九年级 · 度量几何学
在 $\triangle A B C$ 中, $A B=3 \mathrm{~cm}, B C=4 \mathrm{~cm}, C A=5 \mathrm{~cm}$. 以点 $A$ 为圆心, 以 $3 \mathrm{~cm}$ 长为半径画圆, 点 $B$ 与 $\odot A$ 的位置关系是 $\qquad$ .

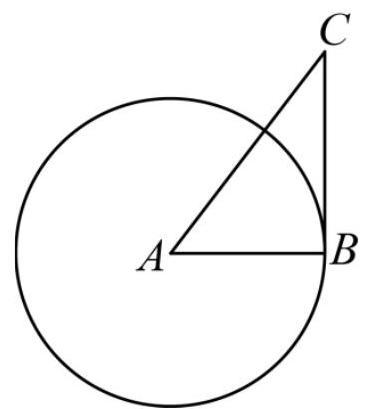
答案:  点 $B$ 在 $\odot A$ 上

解析: 根据点到圆心的距离等于半径, 则点在圆上, 进行判断即可解答.

【详解】解: $\because A B=3 \mathrm{~cm}$,

$\therefore$ 以点 $A$ 为圆心, 以 $3 \mathrm{~cm}$ 长为半径画圆, 点 $B$ 与 $\odot A$ 的位置关系是: 点 $B$ 在 $\odot A$ 上,故答案为：点 $B$ 在 $\odot A$ 上.

【点睛】此题主要是考查了点与圆的位置关系, 能够熟记点到圆心的距离等于半径, 则点在圆上是解题的关键.